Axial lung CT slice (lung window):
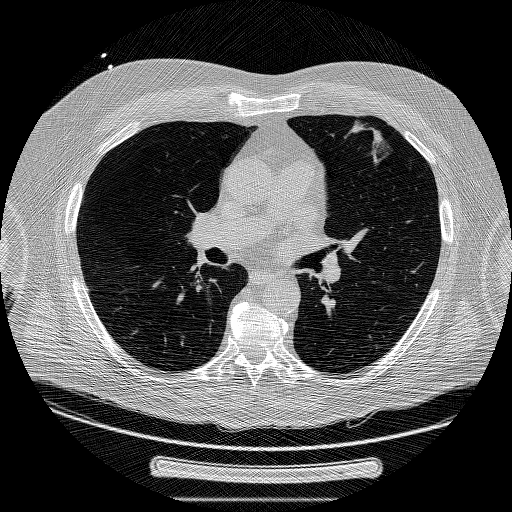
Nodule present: yes
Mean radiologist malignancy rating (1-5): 5